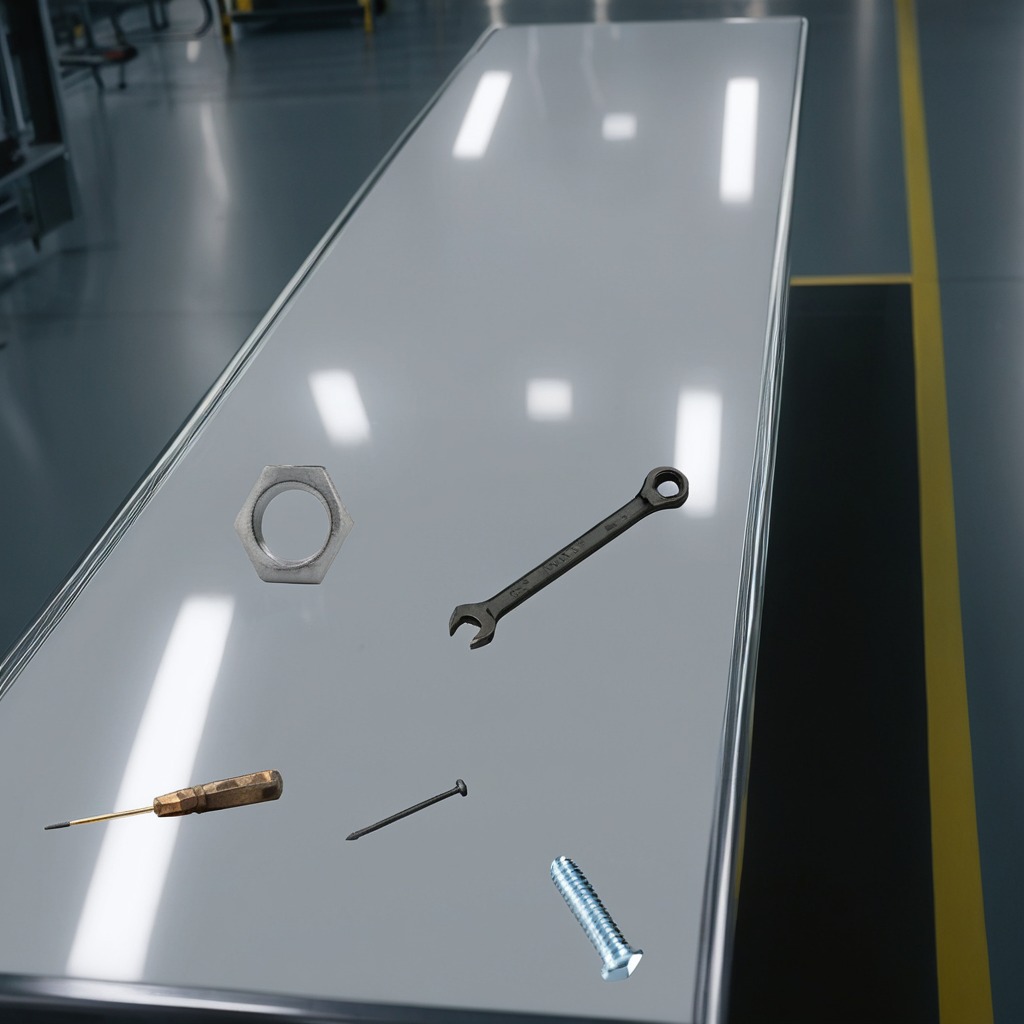
A metal machine screw, an iron nail, a screwdriver, a metal nut, and a wrench are lying on the table.